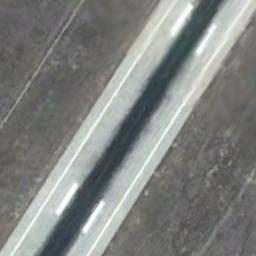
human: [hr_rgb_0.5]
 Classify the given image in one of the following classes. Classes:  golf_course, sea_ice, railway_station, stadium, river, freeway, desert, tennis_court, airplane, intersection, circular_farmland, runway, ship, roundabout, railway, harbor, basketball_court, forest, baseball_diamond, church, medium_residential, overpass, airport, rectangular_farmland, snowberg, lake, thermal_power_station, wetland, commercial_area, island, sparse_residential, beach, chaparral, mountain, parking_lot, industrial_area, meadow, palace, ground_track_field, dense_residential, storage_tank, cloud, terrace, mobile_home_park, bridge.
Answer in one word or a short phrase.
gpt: runway